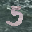
Label: 5